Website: ulta-beauty
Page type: customer-info-address
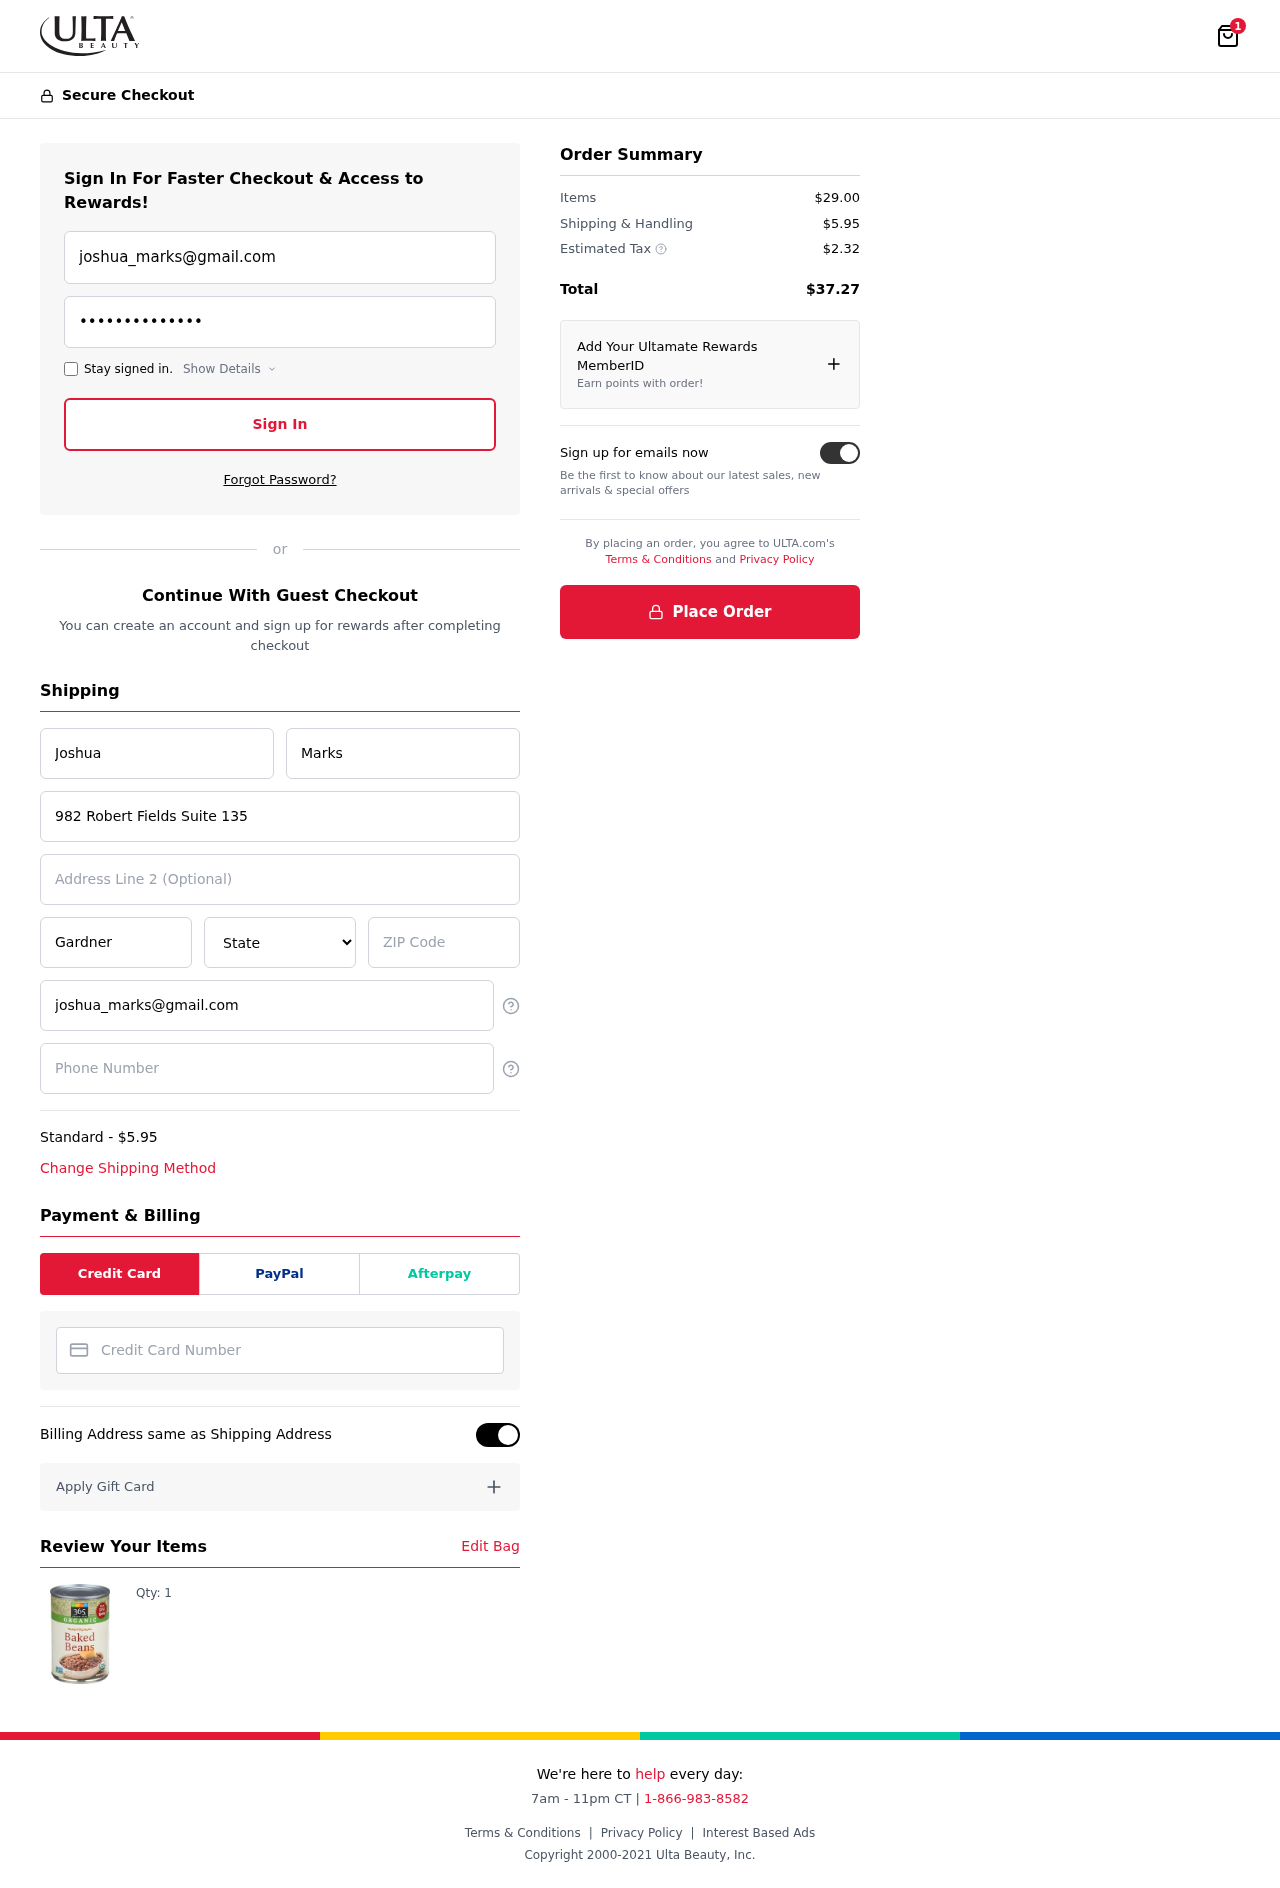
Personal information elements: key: PII_CARD_NUMBER
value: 6531 9829 2058 7551
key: PII_CITY
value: Gardnerland
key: PII_EMAIL
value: joshua_marks@gmail.com
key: PII_FIRSTNAME
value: Joshua
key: PII_LASTNAME
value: Marks
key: PII_PHONE
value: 5577416449
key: PII_POSTCODE
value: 14662
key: PII_STATE
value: PR
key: PII_STREET
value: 982 Robert Fields Suite 135
Product elements: key: PRODUCT1_QUANTITY
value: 1
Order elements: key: ORDER_NUM_ITEMS
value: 1
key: ORDER_SHIPPING_COST
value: $5.95
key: ORDER_ITEMS_TOTAL
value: $29.00
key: ORDER_SHIPPING_COST2
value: $5.95
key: ORDER_TAX
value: $2.32
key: ORDER_TOTAL
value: $37.27